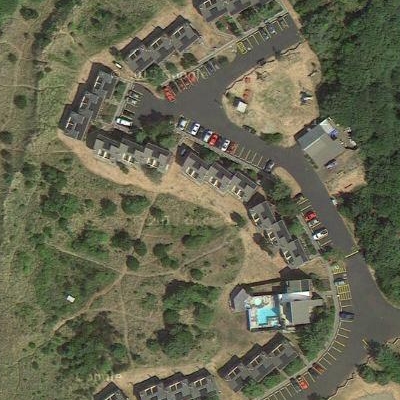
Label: Resident